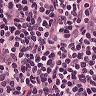
Metastatic tissue present: no